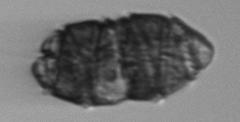
Label: Margalefidinium